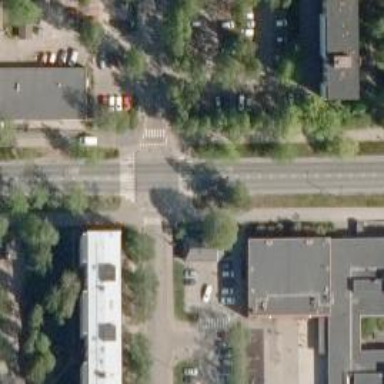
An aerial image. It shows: Uncontrolled crossing on the road.